Question: This might be a silly question with an easy answer, but I cannot seem to find any info on it.
I am creating a webapp for a clients intrant, and I am using session variables, which start as they log in.
EG:
'''
Session["ConsultantFirstname"] = adAuth.getFirstName();
Session["ConsultantLastName"] = adAuth.getLastName();
//Then I also have a reader on page load which creates these...
while (reader.Read())
{
Session["Department"] = reader[1].ToString();
Session["Channelid"] = reader[2].ToString();
Session["EmailAddress"] = reader[3].ToString();
Session["PrimaryTerritory"] = reader[4].ToString();
}
'''
My question is this... How do I see in the browser what session variables have been created? (If I select "Inspect element" > "Resources" > Session storage.. Shouldn't they be there?) I'm quite sure I read a tutorial on this a while ago, but I cannot seem to find it now.

Do I need to add some additional code?
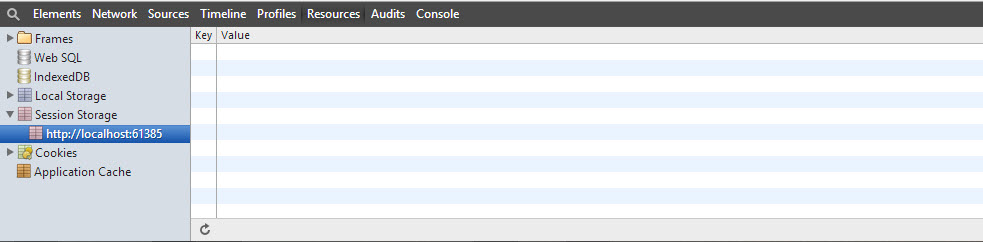
Answer: You cannot view the session state variable at client side. Session state is stored at server, and Client browser only knows SessionID which is stored in cookie or URL.
<URL> says:
> Sessions are identified by a unique identifier that can be read by
using the SessionID property. When session state is enabled for an
ASP.NET application, each request for a page in the application is
examined for a SessionID value sent from the browser. If no SessionID
value is supplied, ASP.NET starts a new session and the SessionID
value for that session is sent to the browser with the response.By default, SessionID values are stored in a cookie. However, you can
also configure the application to store SessionID values in the URL
for a "cookieless" session.
<URL> through which you can edit the cookies.